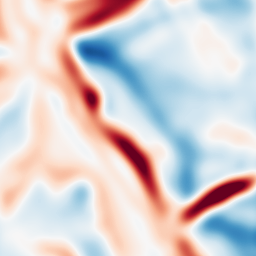
Category: multiscale
Decomposition family: log
Decomposition parameters: sigma: 10
Upsampling method: sinc_hamming
Upsampling parameters: scale: 2
kernel_size: 16
Upsampling scale: 2